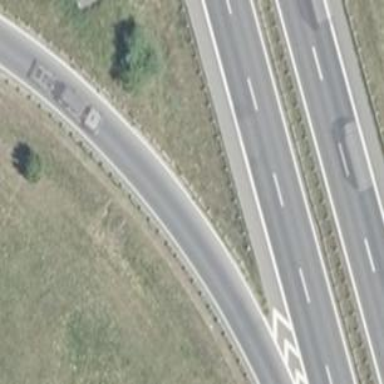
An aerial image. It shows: Motorway trunk link.